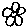
Label: flower